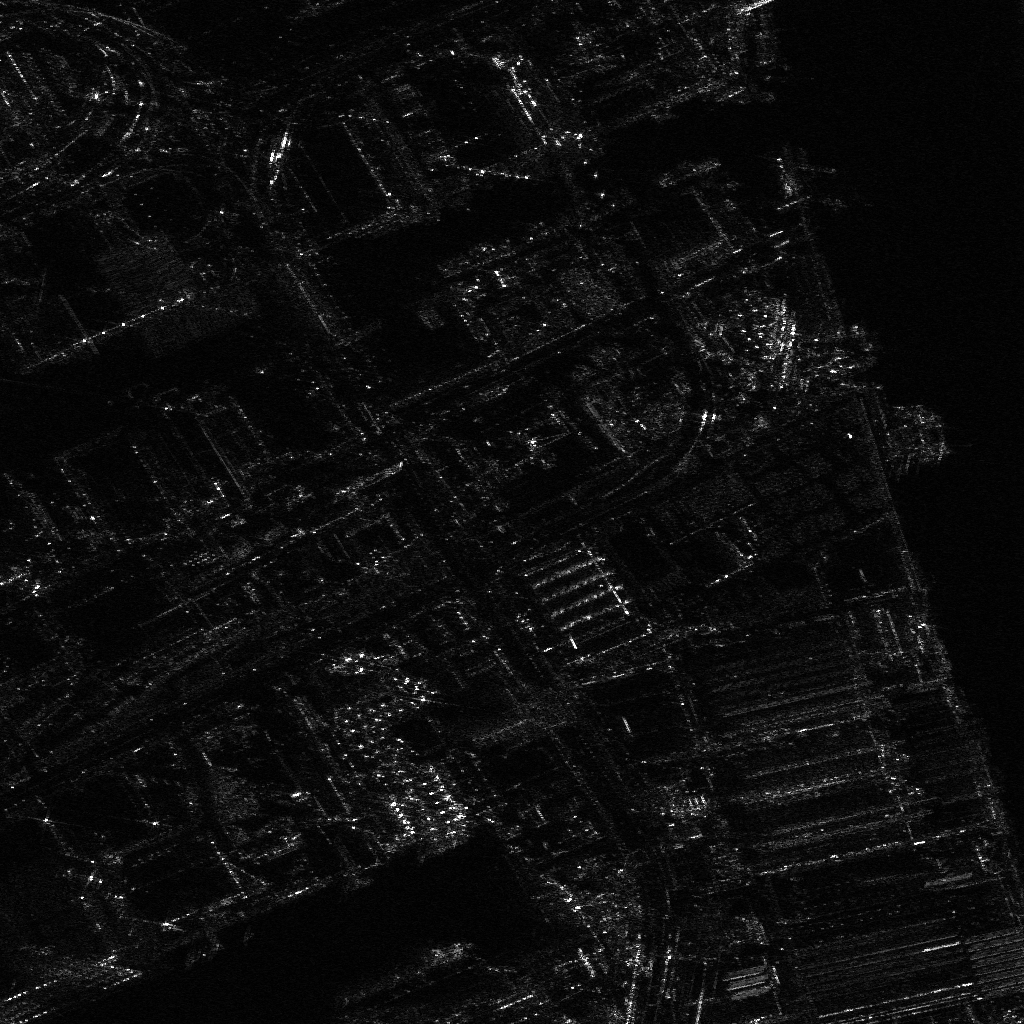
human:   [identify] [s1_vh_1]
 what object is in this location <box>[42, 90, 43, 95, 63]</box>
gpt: <ref>1 medium container at the bottom</ref>

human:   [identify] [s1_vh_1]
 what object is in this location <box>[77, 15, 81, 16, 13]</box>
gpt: <ref>1 medium container at the top right</ref>

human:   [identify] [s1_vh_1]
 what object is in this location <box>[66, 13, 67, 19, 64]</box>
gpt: <ref>1 medium container at the top</ref>